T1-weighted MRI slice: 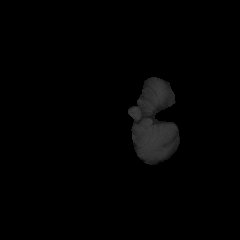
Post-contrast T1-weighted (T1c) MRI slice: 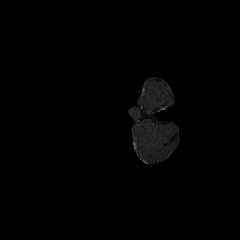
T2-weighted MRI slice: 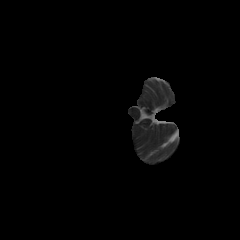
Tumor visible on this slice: no